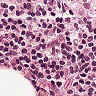
Metastatic tissue present: no